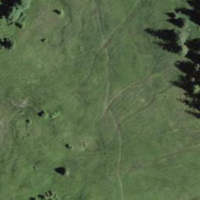
EUNIS habitat code: 25
Species observed at this site:
Menyanthes trifoliata